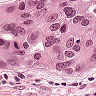
Metastatic tissue present: yes